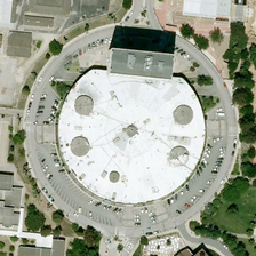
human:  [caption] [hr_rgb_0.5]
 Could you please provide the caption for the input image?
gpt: The white circular building and a square building are surrounded by circular parking lots and circular streets.

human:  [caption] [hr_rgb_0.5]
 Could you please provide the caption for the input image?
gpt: it is a round center with a white roof which has round roads surrounding it .

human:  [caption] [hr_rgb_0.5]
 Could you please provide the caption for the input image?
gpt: Circular white buildings and square buildings are surrounded by circular parking lots and circular roads.

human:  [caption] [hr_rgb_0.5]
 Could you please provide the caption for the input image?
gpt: the round center is in the center of a round parking lot with several trees around .

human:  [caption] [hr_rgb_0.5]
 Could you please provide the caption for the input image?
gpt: a white circle building with many cars is surrounded by some green trees and several buildings .